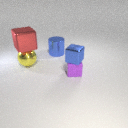
large blue metal cylinder behind large yellow metal sphere